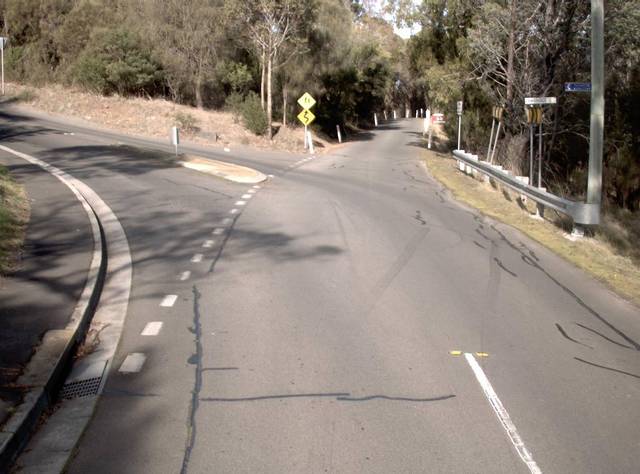
Region: Australia
Coordinates: -41.452, 147.119